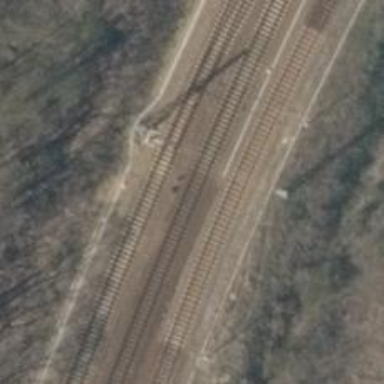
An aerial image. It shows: Railway signal.